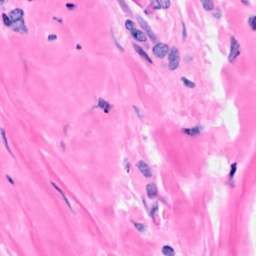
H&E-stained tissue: Breast